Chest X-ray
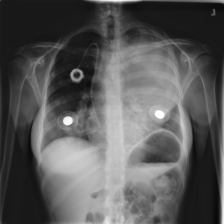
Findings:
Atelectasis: negative
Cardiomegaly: negative
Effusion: positive
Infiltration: negative
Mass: positive
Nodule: positive
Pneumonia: negative
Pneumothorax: negative
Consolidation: negative
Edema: negative
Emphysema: negative
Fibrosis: negative
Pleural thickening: negative
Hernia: negative